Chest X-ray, AP view. Patient: 86 years old, sex M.
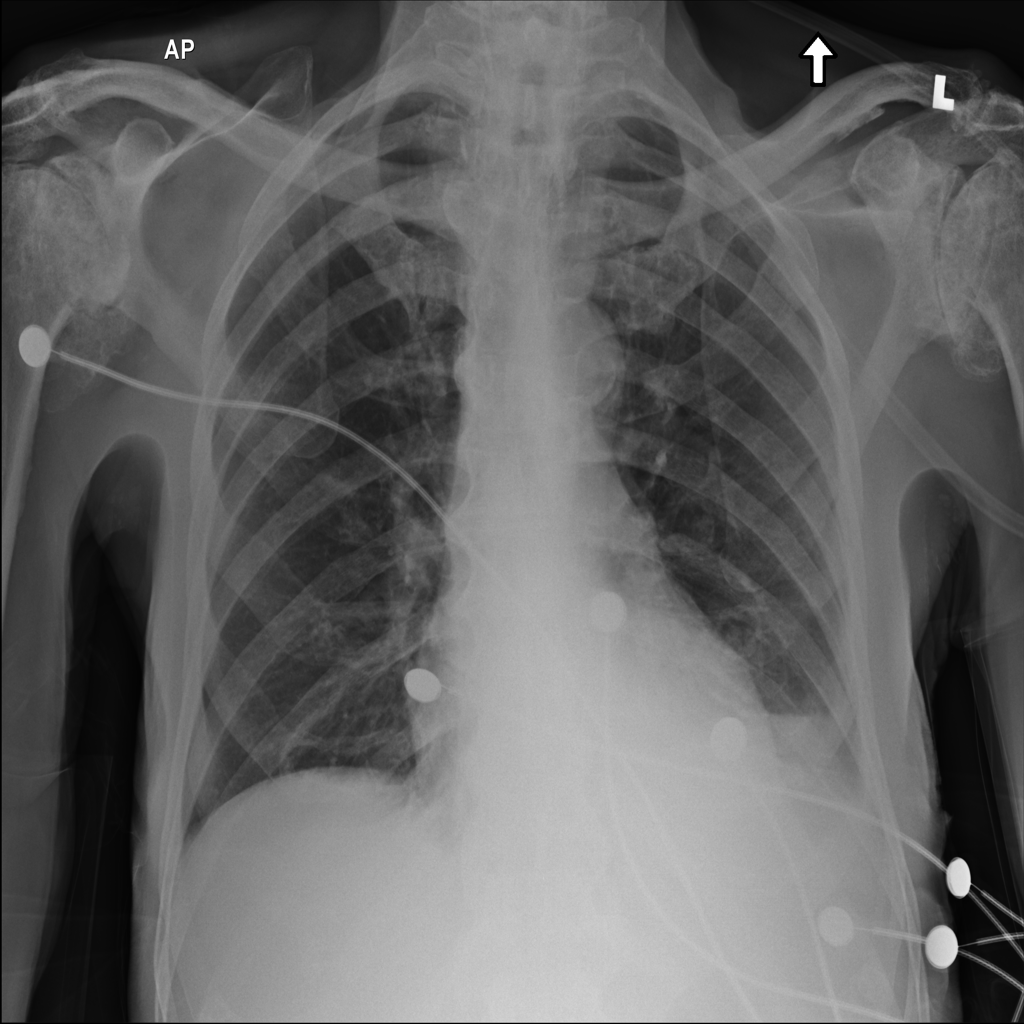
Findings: Atelectasis, Effusion